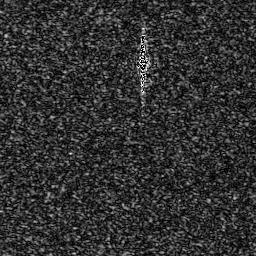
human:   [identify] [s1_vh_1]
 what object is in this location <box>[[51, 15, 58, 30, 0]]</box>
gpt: <ref>1 medium ship at the top</ref>